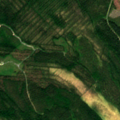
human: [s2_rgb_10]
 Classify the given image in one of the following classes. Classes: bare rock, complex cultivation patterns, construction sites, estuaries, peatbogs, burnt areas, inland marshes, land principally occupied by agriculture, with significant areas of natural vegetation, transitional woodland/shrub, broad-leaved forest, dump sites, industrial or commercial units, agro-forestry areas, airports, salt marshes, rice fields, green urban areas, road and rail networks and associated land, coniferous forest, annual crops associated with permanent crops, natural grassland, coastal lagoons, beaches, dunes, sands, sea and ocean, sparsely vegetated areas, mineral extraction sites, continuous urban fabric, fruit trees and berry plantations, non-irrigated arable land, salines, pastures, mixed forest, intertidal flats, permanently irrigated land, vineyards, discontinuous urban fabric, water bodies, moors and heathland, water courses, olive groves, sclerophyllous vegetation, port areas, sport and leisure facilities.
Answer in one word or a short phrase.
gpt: coniferous forest, mixed forest